Field crop: maize
Growth stage: 2
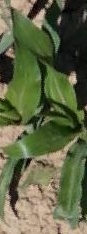
Species: maize